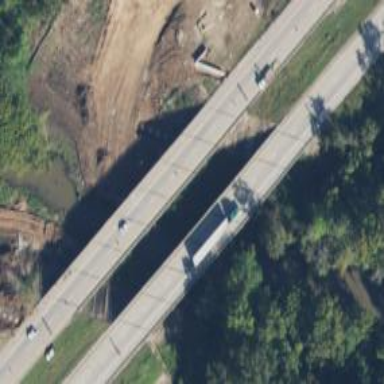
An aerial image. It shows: Bridge on trunk expressway.